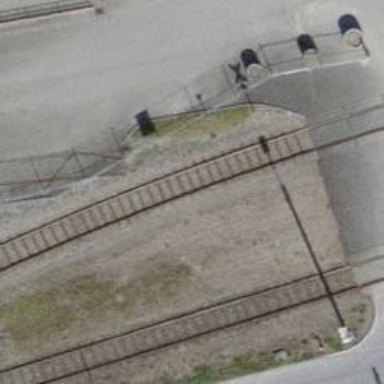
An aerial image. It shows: Railway spur service.